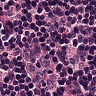
Metastatic tissue present: no